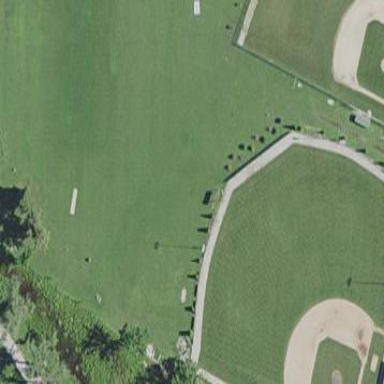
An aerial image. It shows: Compacted baseball pitch suitable for leisure land activities.